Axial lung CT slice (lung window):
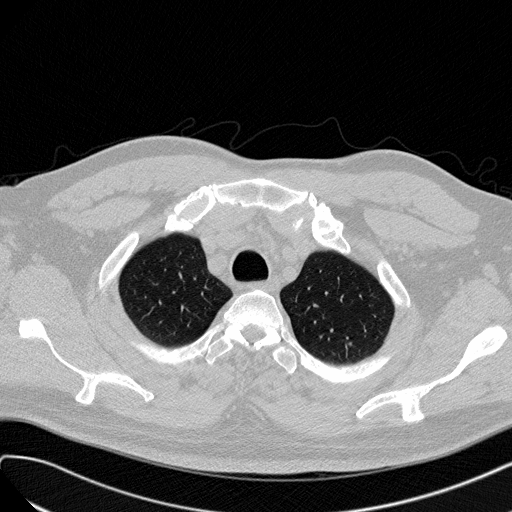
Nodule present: no